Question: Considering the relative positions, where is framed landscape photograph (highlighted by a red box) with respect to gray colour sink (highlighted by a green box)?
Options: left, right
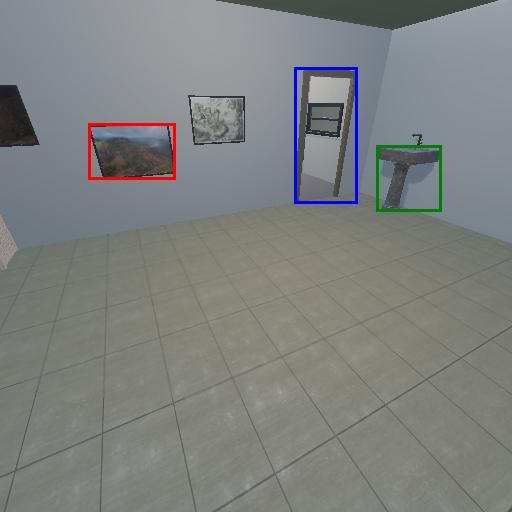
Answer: left